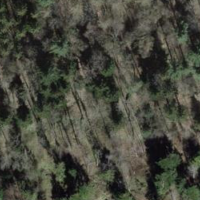
EUNIS habitat code: 41
Species observed at this site:
Sambucus racemosa